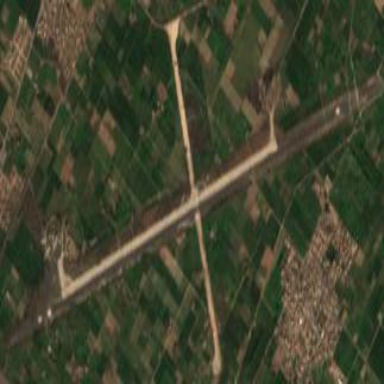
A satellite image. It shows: Military airfield located within larger aerodrome area.